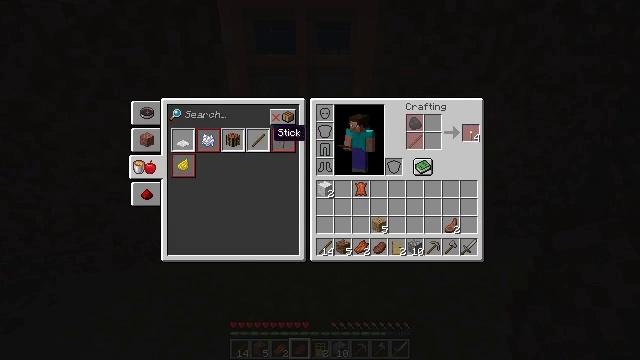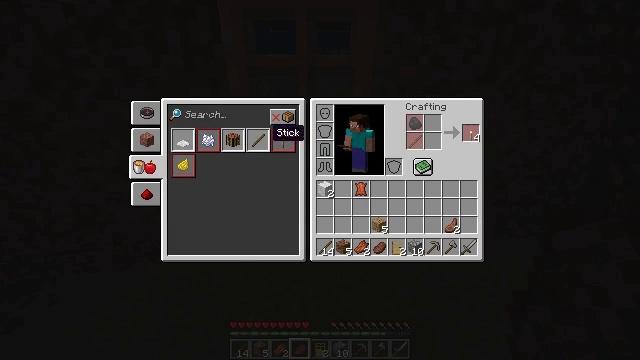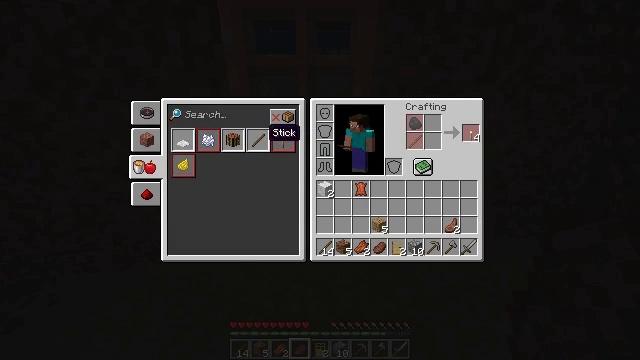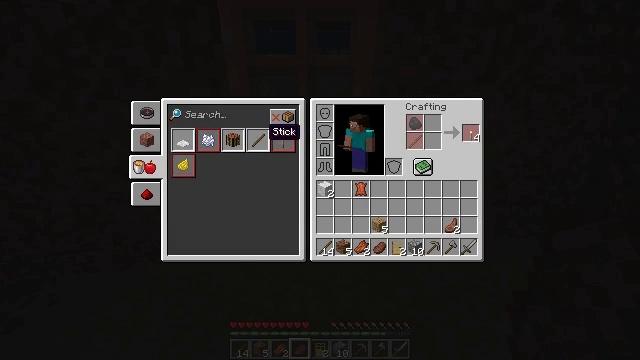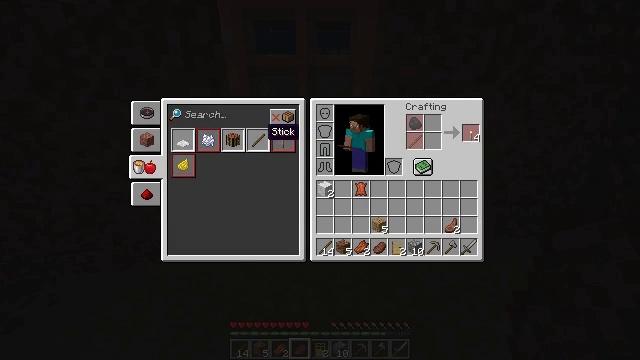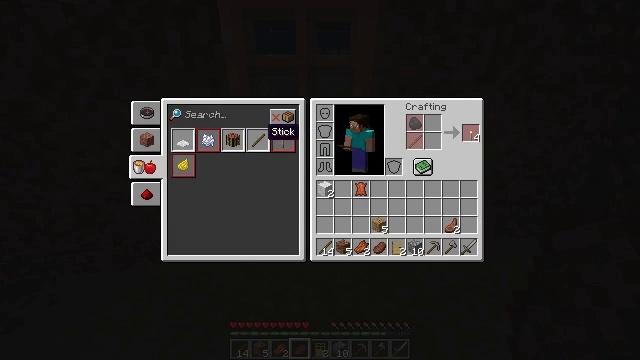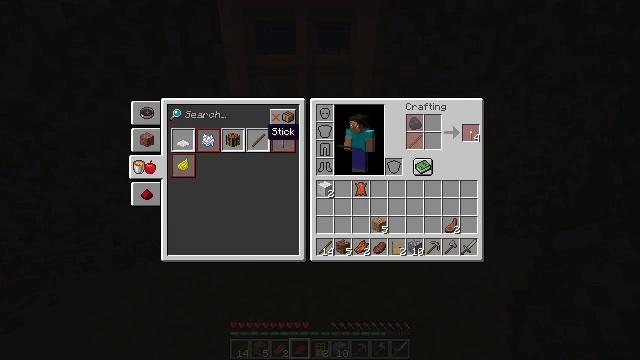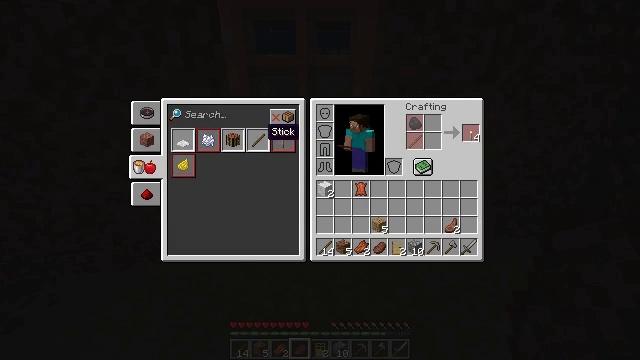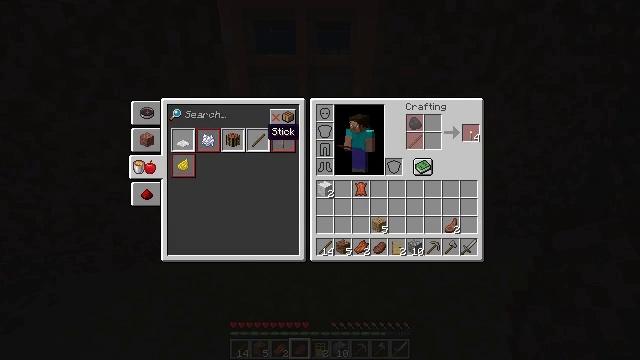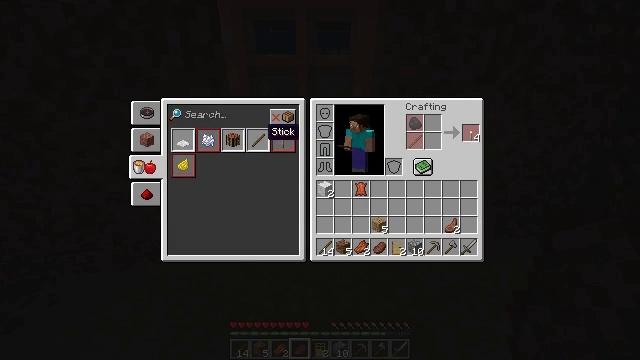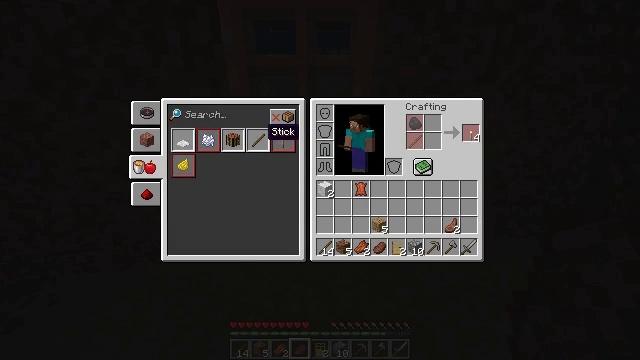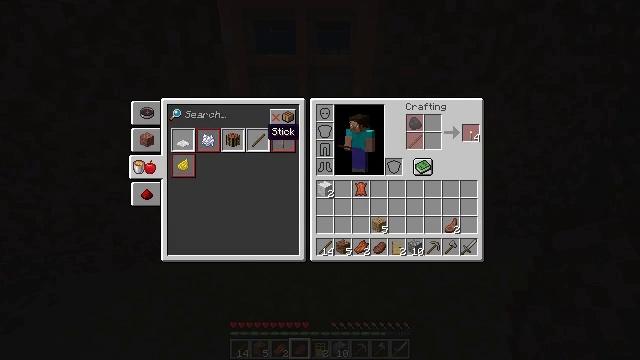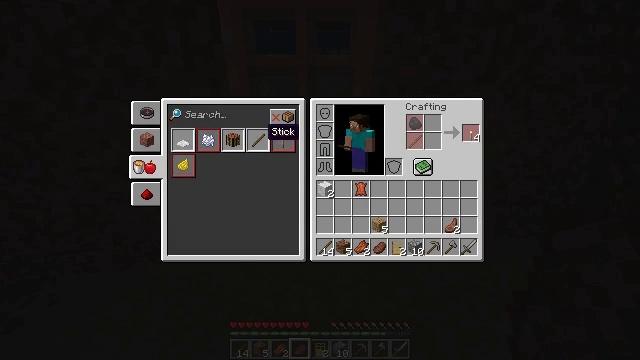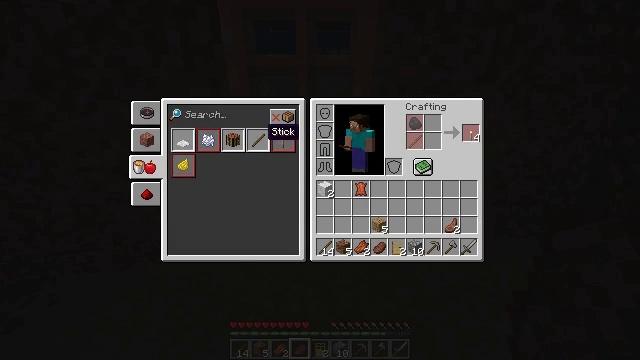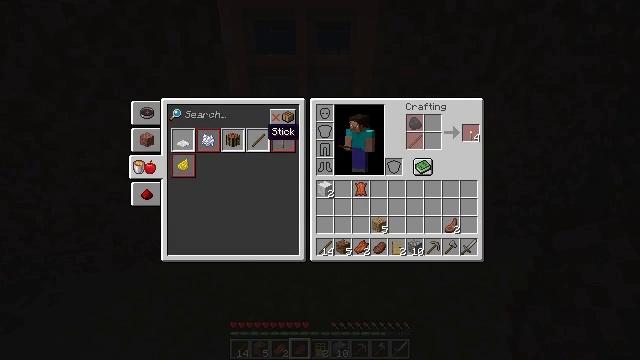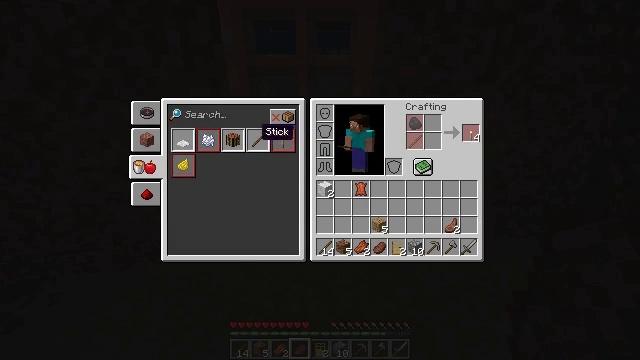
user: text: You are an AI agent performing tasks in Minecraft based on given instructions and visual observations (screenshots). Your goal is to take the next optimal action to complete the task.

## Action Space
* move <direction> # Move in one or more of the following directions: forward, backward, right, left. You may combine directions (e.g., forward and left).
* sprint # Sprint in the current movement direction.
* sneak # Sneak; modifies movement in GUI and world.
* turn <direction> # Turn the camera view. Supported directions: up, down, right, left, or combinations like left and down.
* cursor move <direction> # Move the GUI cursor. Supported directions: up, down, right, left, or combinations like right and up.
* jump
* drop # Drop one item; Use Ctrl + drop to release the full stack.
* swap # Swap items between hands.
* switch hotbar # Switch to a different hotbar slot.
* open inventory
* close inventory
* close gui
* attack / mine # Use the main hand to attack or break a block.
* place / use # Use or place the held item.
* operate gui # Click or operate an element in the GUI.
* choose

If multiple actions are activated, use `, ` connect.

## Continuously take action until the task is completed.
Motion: motion action
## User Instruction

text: Craft a stone hoe.
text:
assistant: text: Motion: no_op
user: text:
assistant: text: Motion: no_op
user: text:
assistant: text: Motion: no_op
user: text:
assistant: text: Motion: no_op
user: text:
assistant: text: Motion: no_op
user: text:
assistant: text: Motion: no_op
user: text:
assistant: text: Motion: no_op
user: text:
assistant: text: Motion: no_op
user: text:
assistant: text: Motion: no_op
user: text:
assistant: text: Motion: no_op
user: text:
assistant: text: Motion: no_op
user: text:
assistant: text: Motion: no_op
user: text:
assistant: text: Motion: no_op
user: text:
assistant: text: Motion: no_op
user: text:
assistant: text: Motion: no_op
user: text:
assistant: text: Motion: cursor move left
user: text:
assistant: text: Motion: no_op
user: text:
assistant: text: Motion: no_op
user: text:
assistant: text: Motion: no_op
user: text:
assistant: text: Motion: no_op
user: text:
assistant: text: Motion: cursor move right
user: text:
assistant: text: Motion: no_op
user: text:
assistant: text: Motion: no_op
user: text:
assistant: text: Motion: no_op
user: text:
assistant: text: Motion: no_op
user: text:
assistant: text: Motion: no_op
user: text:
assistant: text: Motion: no_op
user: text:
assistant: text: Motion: operate gui
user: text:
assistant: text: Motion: operate gui
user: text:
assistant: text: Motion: no_op